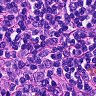
Metastatic tissue present: no